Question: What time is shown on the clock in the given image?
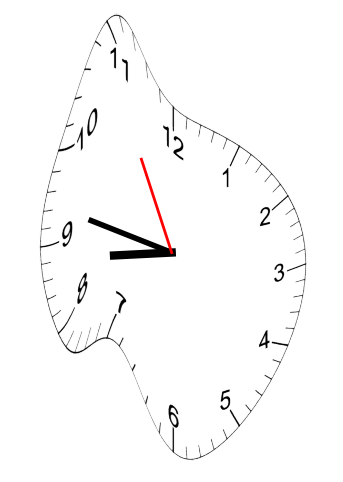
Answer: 08:46:55